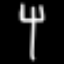
Label: fork